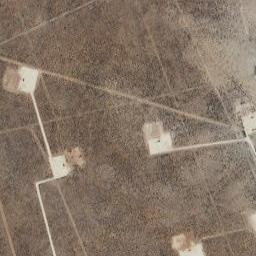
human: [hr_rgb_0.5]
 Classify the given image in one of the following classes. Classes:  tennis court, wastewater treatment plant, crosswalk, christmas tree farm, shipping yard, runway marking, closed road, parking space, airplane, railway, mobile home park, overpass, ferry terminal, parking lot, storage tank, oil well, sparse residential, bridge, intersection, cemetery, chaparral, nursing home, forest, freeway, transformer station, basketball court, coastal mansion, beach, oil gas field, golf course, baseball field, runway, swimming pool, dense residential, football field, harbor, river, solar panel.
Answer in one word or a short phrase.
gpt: oil gas field